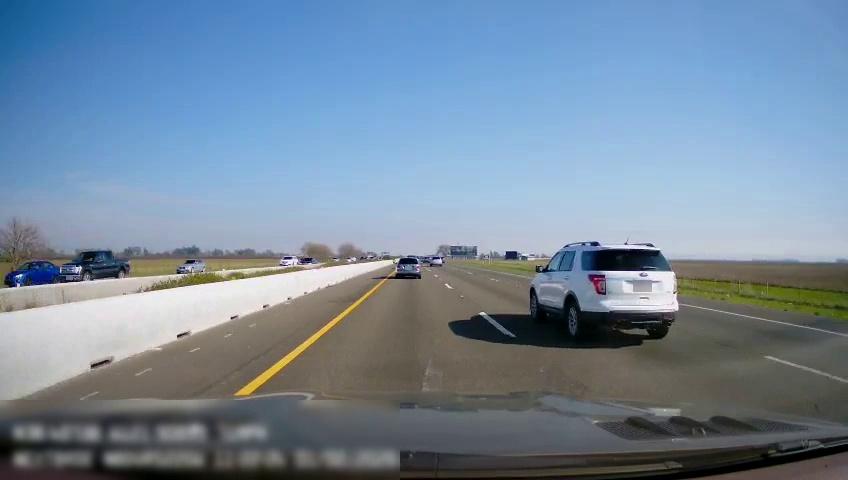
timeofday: Day
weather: Sunny
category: Drivable Space
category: Vehicles | SUV
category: Vehicles | Car
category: Vehicles | Car
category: Vehicles | Car
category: Vehicles | Truck
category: Vehicles | Car
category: Vehicles | Car
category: Vehicles | Car
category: Lanes | Current Lane
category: Lanes | Alternate Lane
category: Lanes | Current Lane
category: Lanes | Alternate Lane
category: Lanes | Alternate Lane